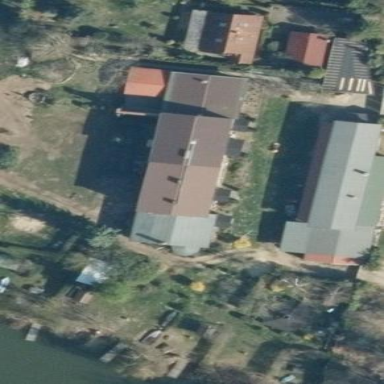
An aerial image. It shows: Guest house building.